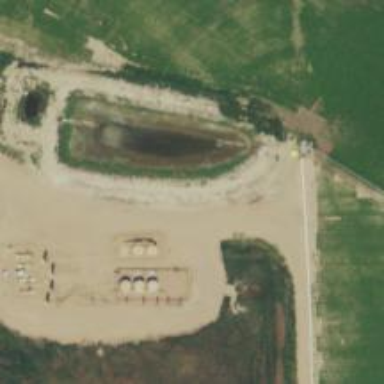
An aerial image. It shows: Storage tank that is man-made.